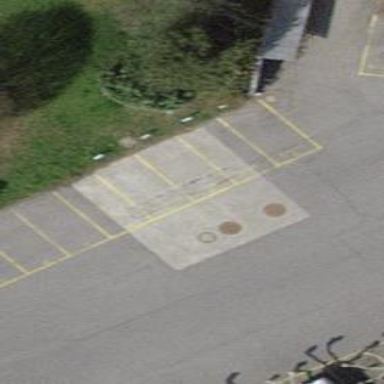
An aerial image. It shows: Street side parking area.